Question: I wrote an Android app that use the Guava library.
The app works perfectly fine on Android 4 (virtual machine and real device).
However, when I try to launch the app on a virtual machine running Android 2.1, I get the following error:
'''
java.lang.NoClassDefFoundError: com.google.common.collect.ImmutableSortedMap
'''
I have played with the libraries imports. The idea behind: older version of Android might handle jars in a different way. No success here.
It is worth mentioning, that the app is an update of a previous version already using Guava. The previous version worked fine on all devices, but wasn't using the ImmutableSortedMap object rather just an ImmutableList.
Would it be possible that the phone is loading his own version of the Guava library (that might not contains ImmutableSortedMap)?
I am using Eclipse with ADT 20. Here is how my libraries looks like in Eclipse package explorer:

Thank you in advance!
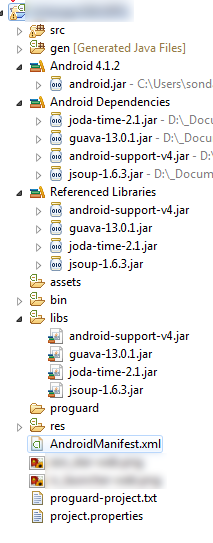
Answer: You probably need to be using the <URL>. In newer versions of Guava, 'ImmutableSortedMap' implements 'NavigableMap', which was introduced in JDK6. 'NavigableMap' is not supported in earlier versions of Android -- specifically including 2.1; 'NavigableMap' was released on Android as of Android 2.3 Gingerbread, it looks like.
(In the backport, 'ImmutableSortedMap' supports all the 'NavigableMap' methods; it just doesn't actually implement 'NavigableMap'.)